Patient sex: M
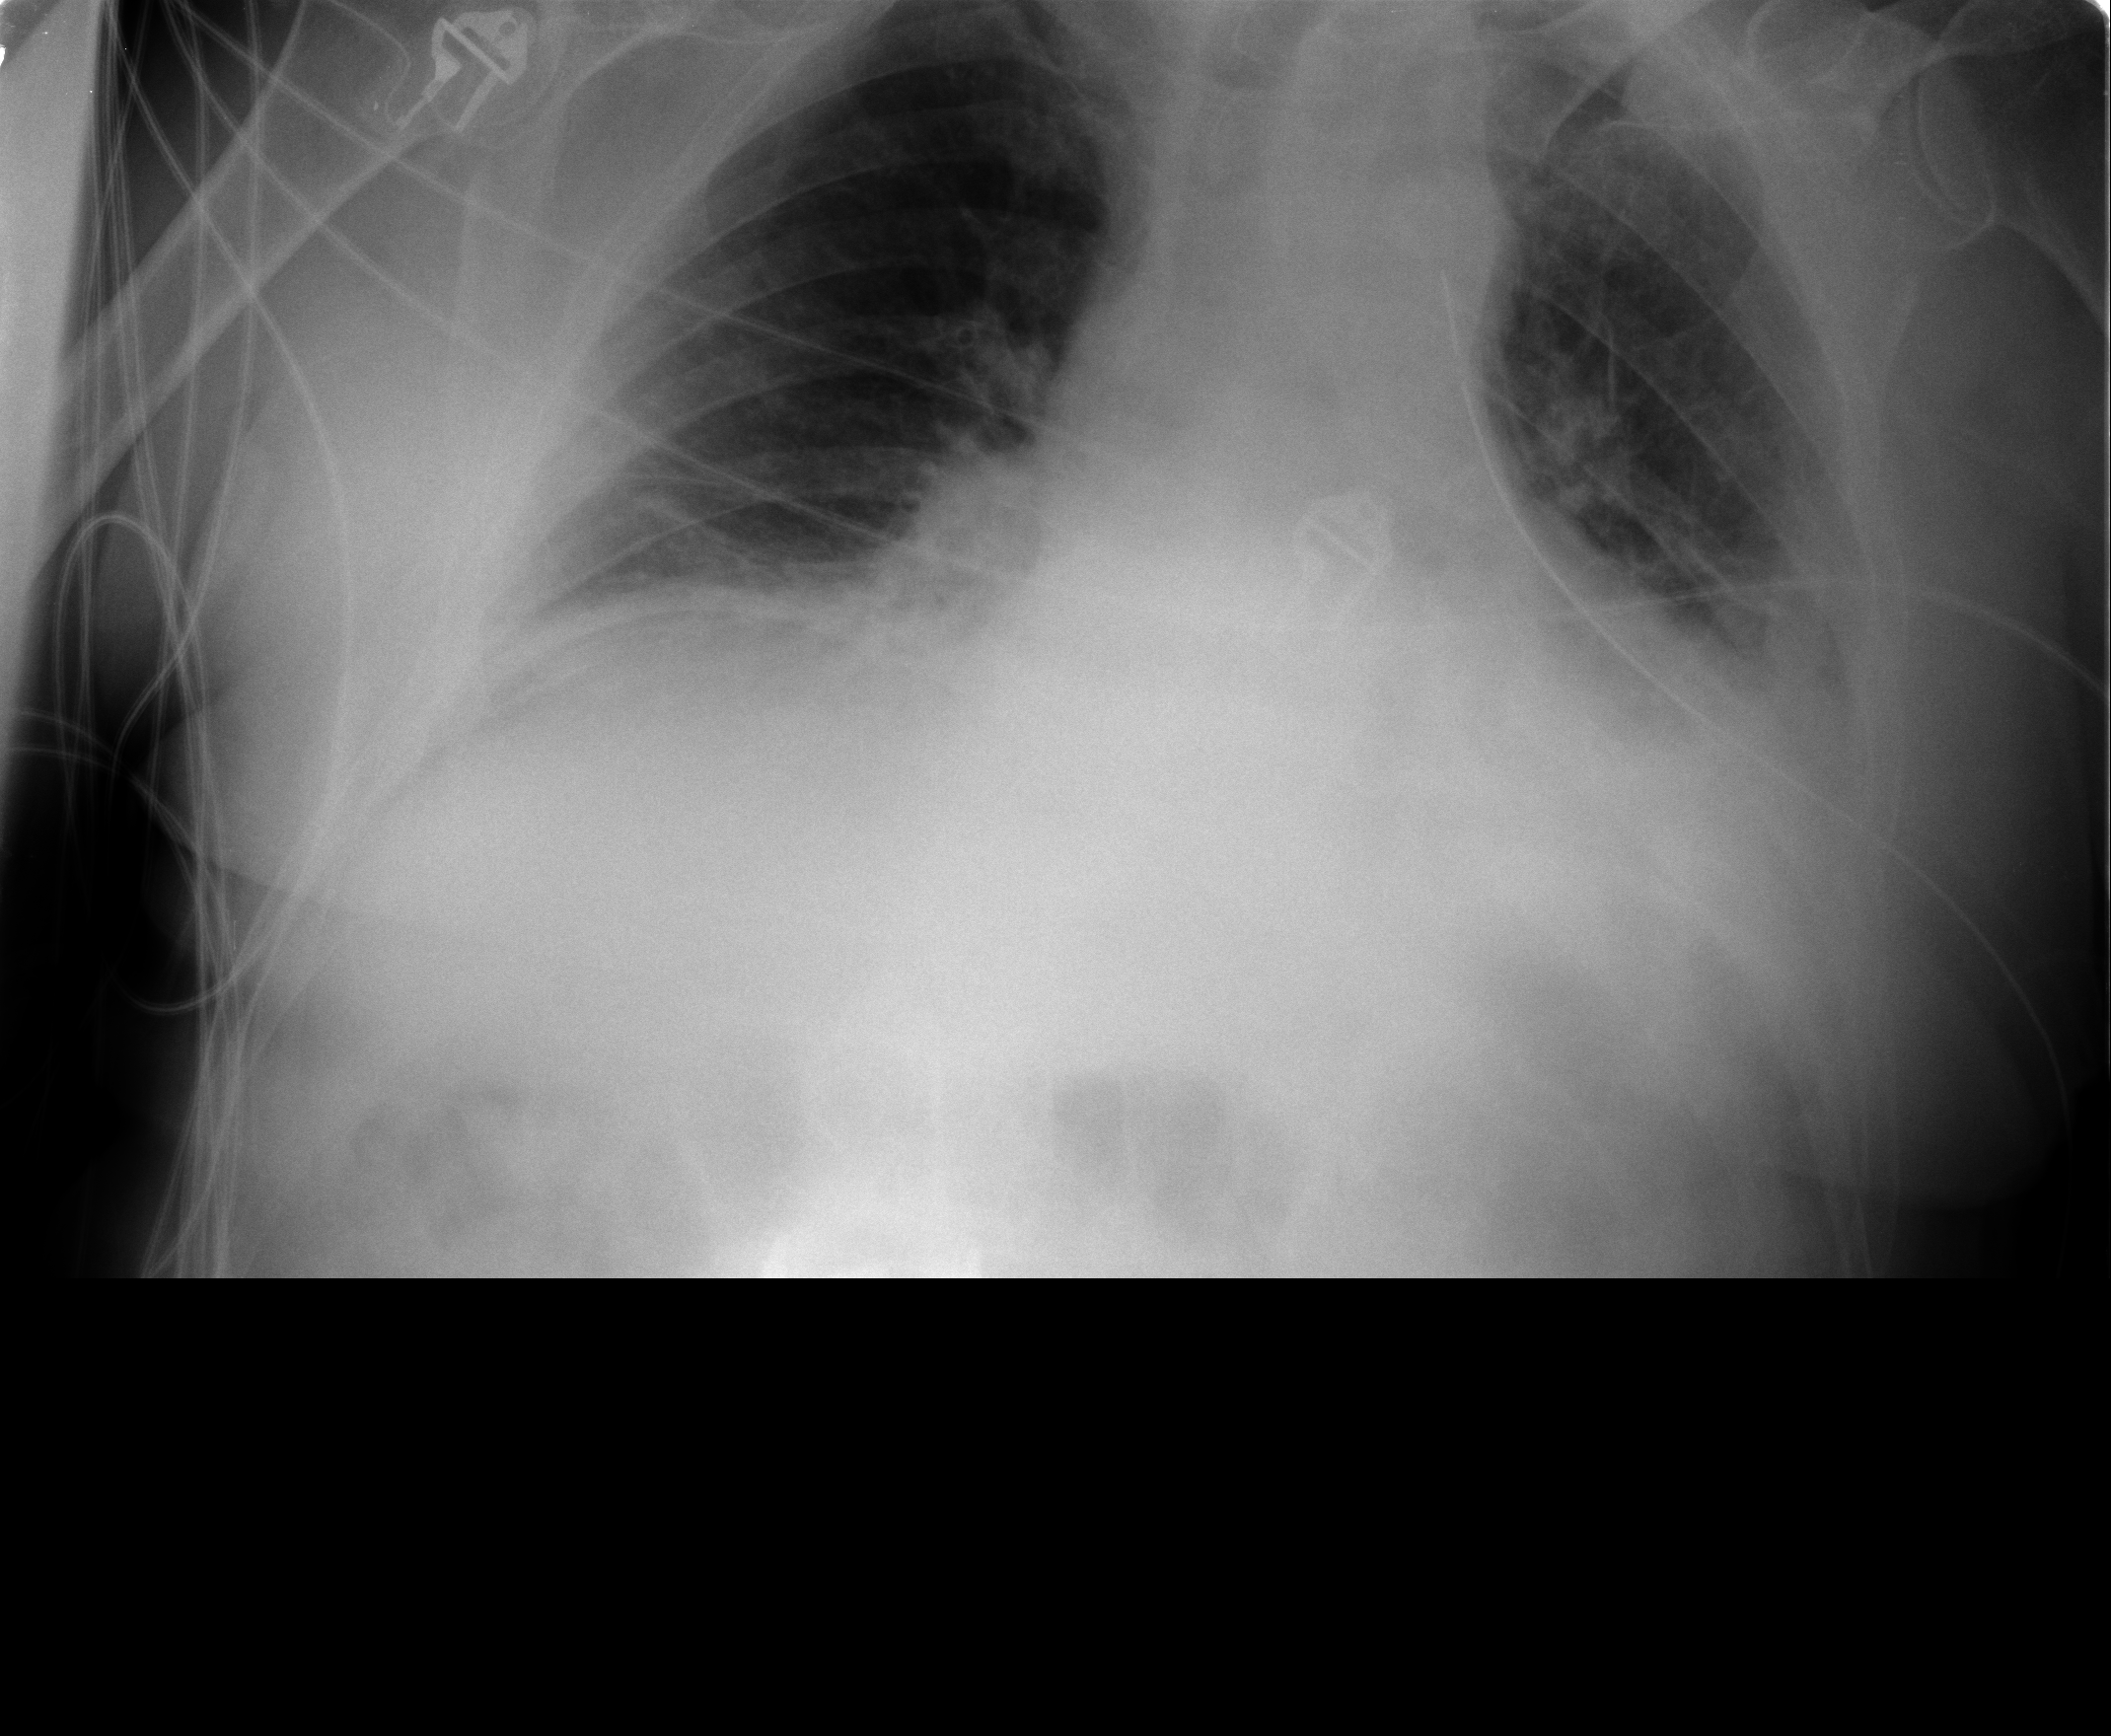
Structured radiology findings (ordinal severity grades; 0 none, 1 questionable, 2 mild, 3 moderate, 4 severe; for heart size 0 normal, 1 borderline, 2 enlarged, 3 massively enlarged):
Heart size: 1
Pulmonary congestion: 1
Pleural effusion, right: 0
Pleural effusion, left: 1
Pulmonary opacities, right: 0
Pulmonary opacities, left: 0
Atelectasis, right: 2
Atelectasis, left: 2